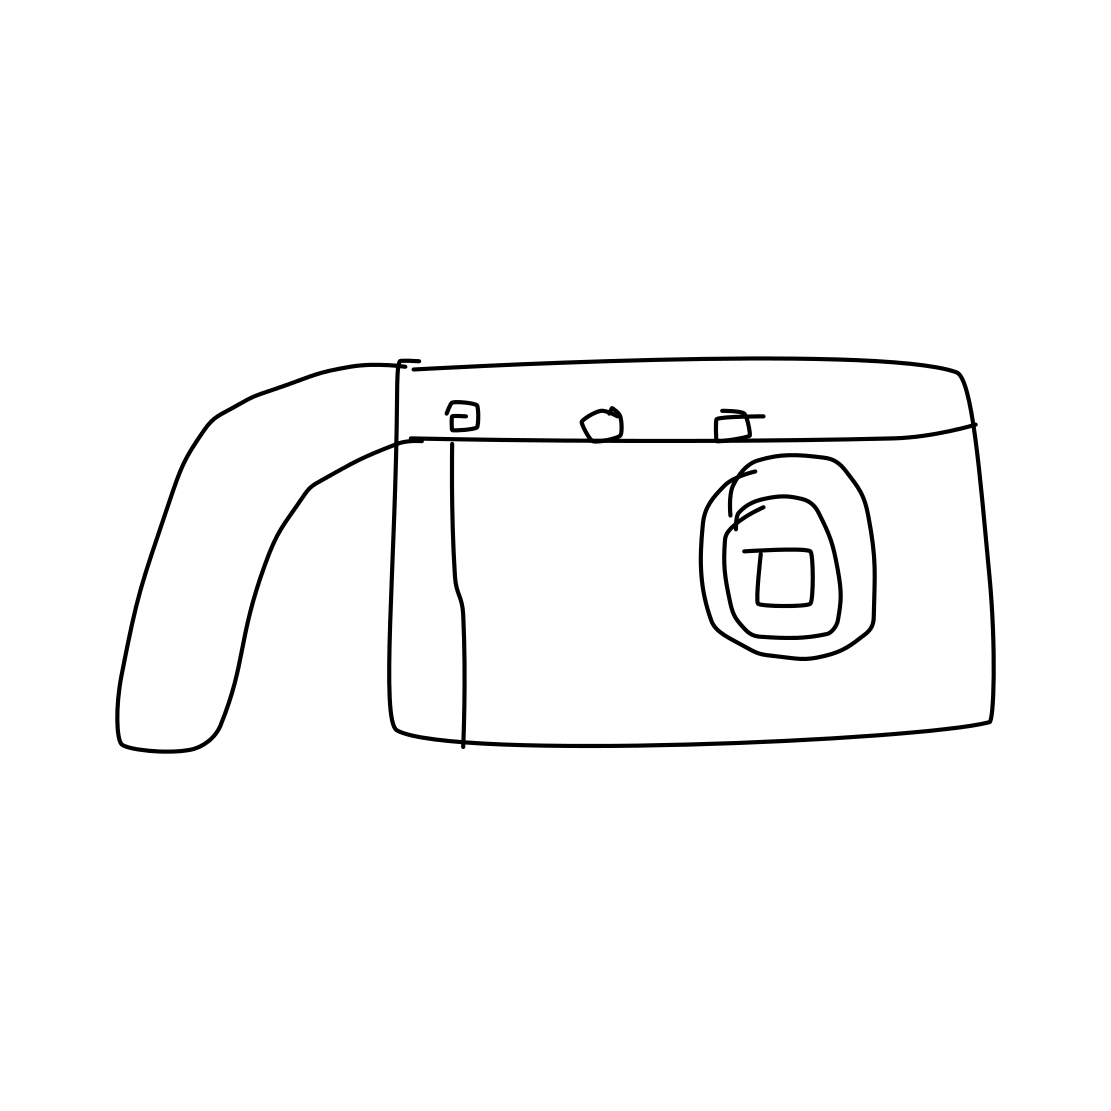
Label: camera